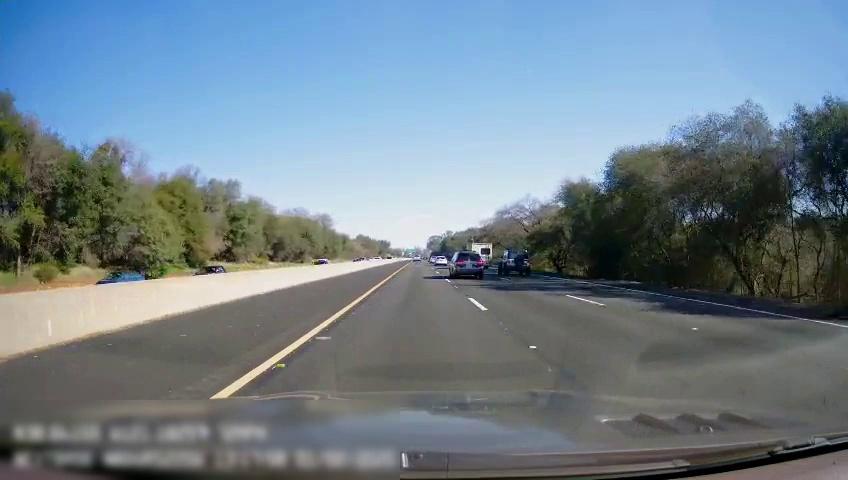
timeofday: Day
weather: Sunny
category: Drivable Space
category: Vehicles | SUV
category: Vehicles | Car
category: Vehicles | SUV
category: Vehicles | SUV
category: Vehicles | SUV
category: Vehicles | Van
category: Vehicles | Car
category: Vehicles | Car
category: Lanes | Current Lane
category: Lanes | Current Lane
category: Lanes | Alternate Lane
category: Lanes | Alternate Lane